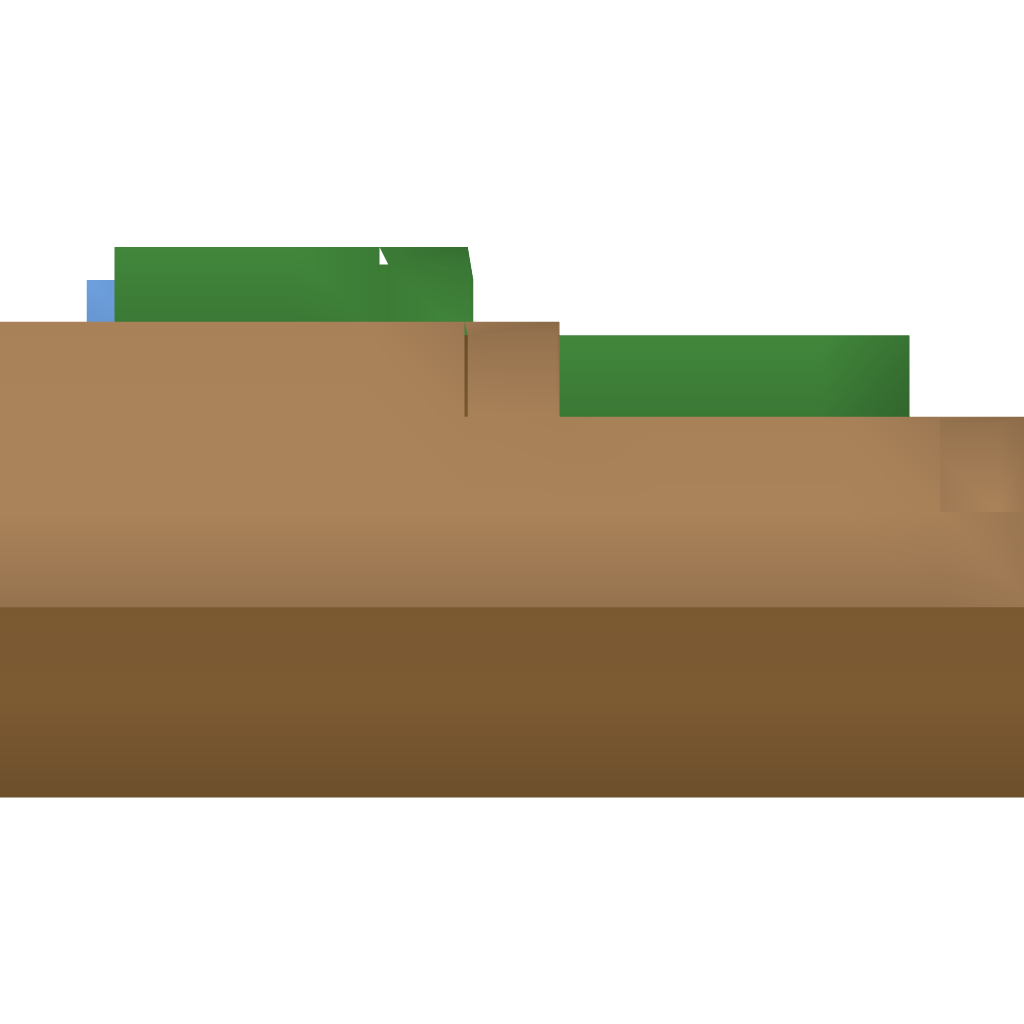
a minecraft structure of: small elevated farm bad low quality